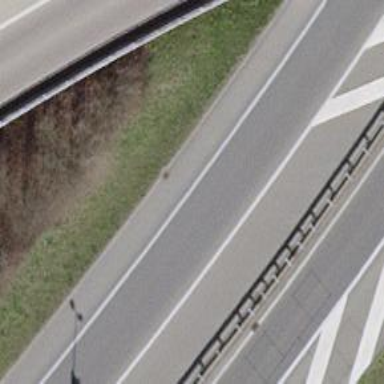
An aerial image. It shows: Asphalt motorroad with trunk classification.